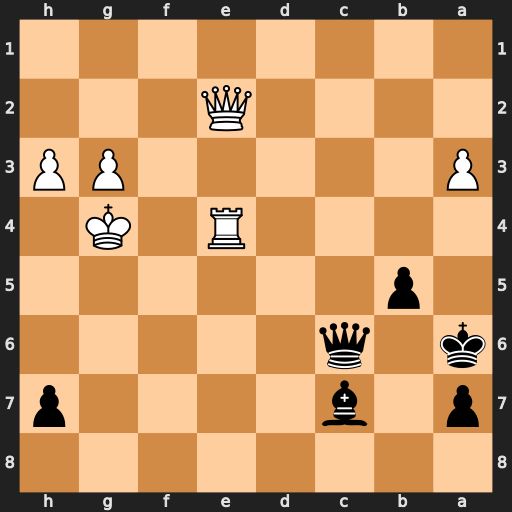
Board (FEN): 8/p1b4p/k1q5/1p6/4R1K1/P5PP/4Q3/8
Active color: b
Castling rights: -
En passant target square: -
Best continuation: Qg6+ Kf3 Qxg3#